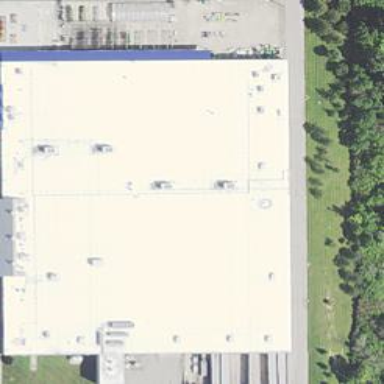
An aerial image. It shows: Supermarket building.